Field crop: maize
Growth stage: 2
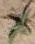
Species: atriplex